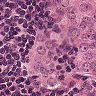
Metastatic tissue present: yes